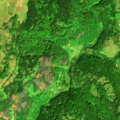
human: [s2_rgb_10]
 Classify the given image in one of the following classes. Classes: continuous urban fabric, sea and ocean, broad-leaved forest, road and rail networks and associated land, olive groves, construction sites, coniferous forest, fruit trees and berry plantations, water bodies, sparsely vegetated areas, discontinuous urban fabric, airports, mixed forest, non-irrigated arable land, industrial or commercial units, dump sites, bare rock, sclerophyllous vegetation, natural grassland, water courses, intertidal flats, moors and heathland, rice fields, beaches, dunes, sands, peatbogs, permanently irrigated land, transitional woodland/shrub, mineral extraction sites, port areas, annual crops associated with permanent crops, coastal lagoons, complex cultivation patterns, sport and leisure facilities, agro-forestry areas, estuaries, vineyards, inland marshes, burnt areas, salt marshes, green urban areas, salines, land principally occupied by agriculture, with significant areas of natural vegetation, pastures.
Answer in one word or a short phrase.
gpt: broad-leaved forest, mixed forest, natural grassland, transitional woodland/shrub